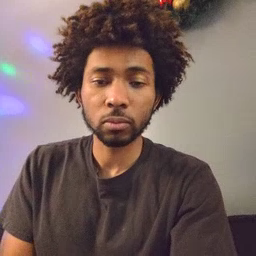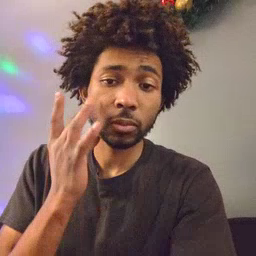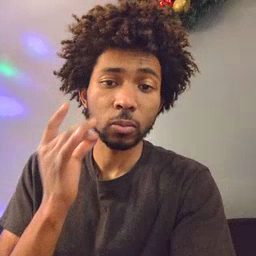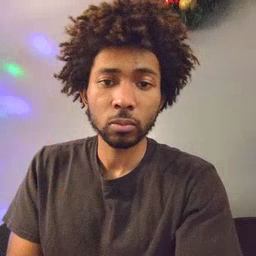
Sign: kitty